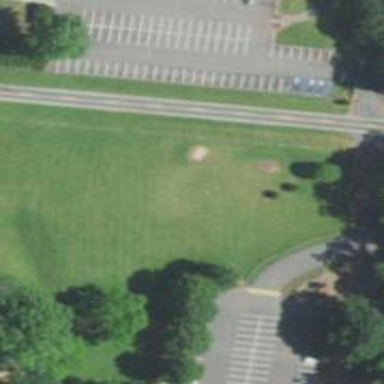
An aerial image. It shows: Disc golf tee area.